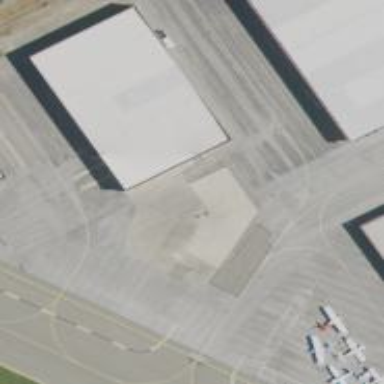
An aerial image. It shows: Hangar located at airport.